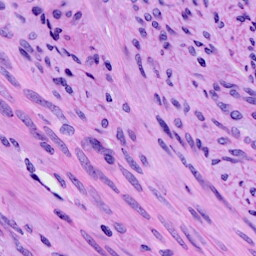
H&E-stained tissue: Cervix